Field crop: maize
Growth stage: 2
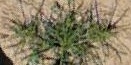
Species: salsola